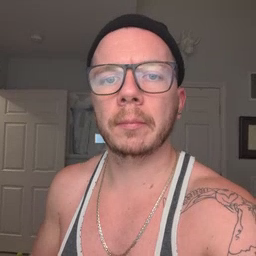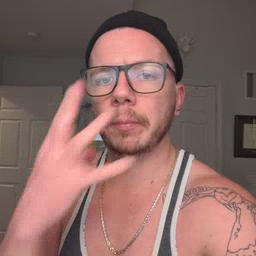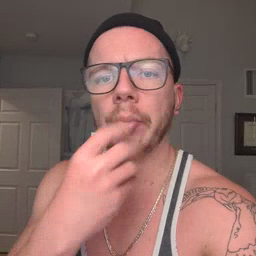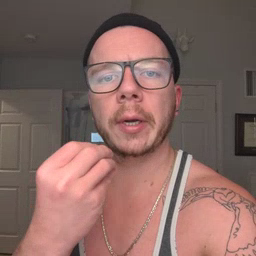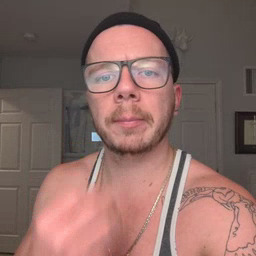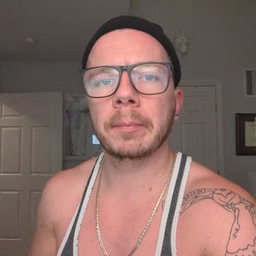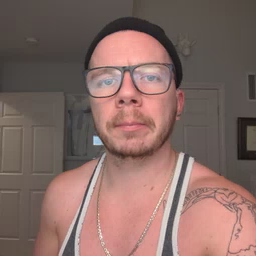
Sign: pretty